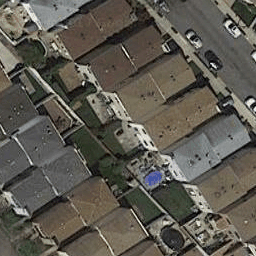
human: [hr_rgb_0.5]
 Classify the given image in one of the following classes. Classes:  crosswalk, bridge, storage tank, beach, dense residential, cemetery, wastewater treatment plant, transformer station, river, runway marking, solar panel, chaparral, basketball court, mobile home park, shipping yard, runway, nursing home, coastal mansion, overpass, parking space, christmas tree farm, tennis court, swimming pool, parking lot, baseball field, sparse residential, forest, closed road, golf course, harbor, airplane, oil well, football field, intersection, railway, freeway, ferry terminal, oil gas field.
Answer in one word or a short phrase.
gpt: dense residential